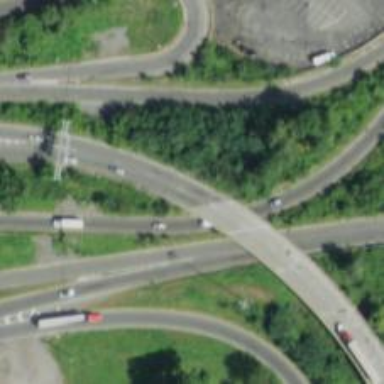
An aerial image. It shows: Motorway junction.